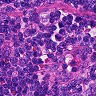
Metastatic tissue present: no